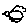
Label: bird